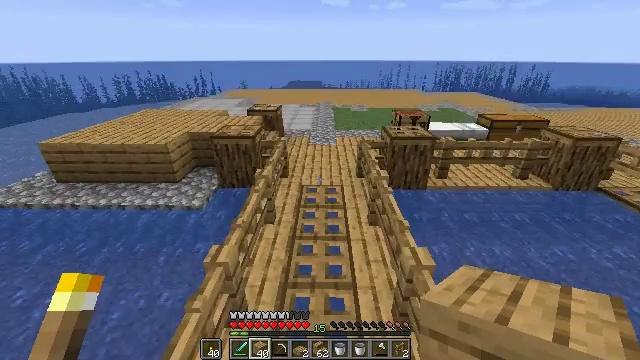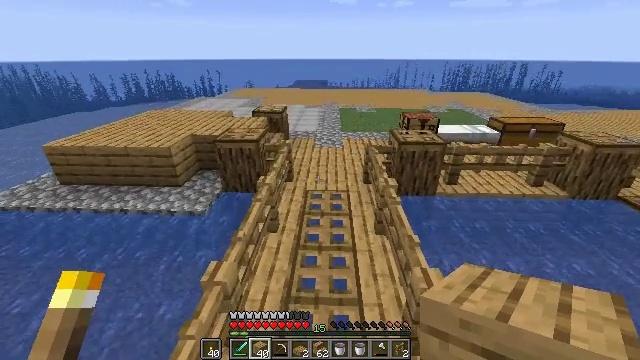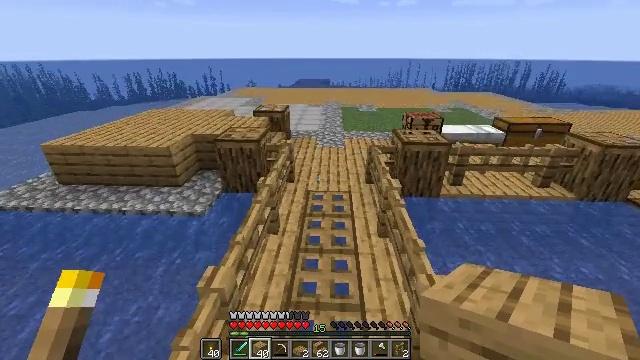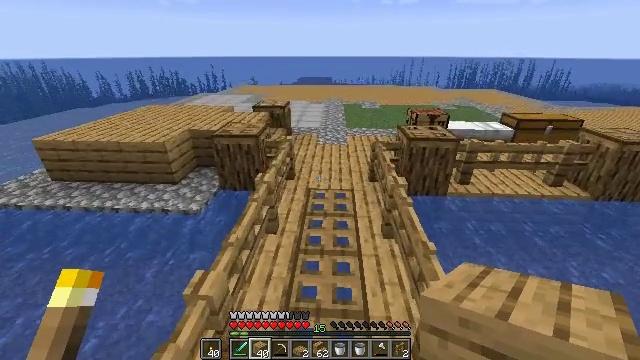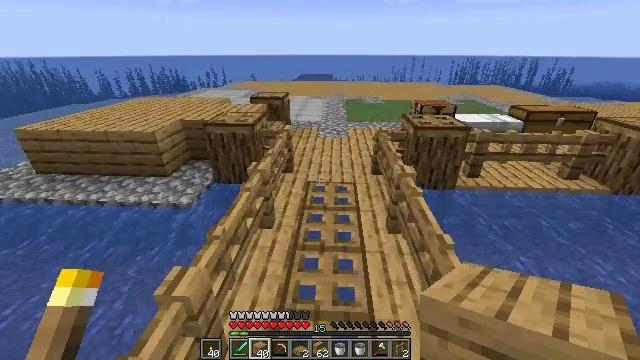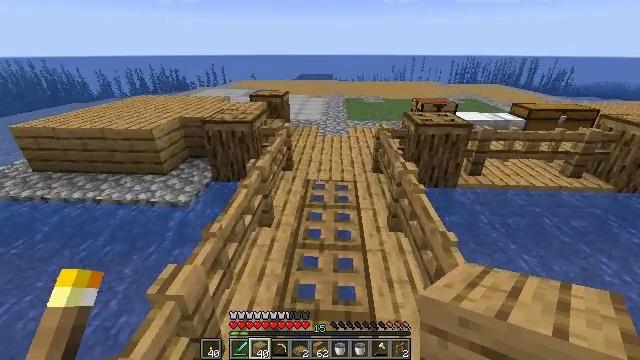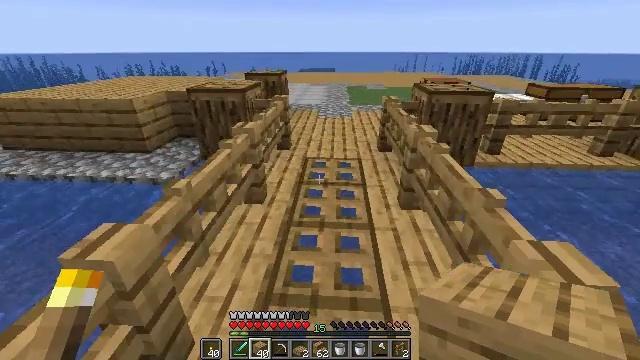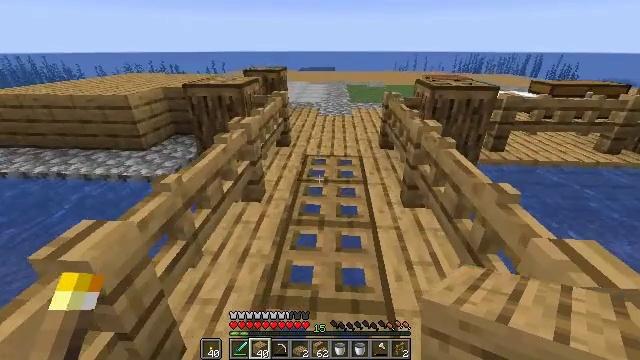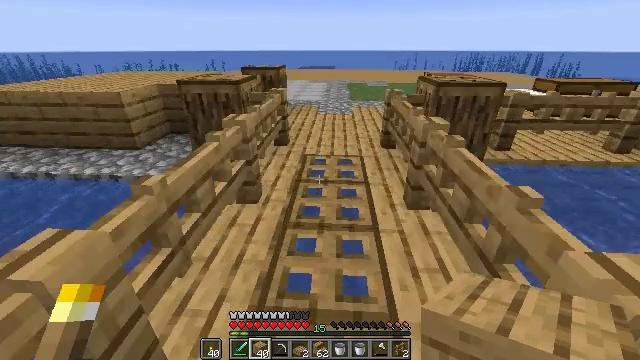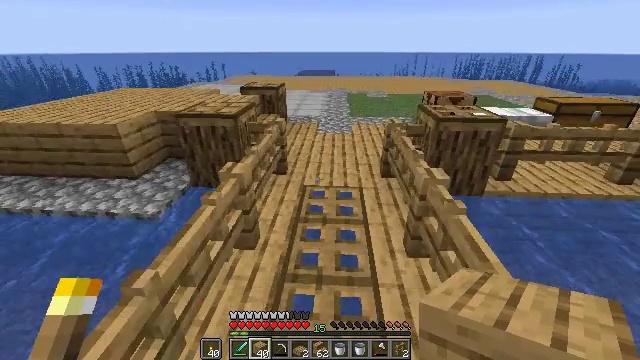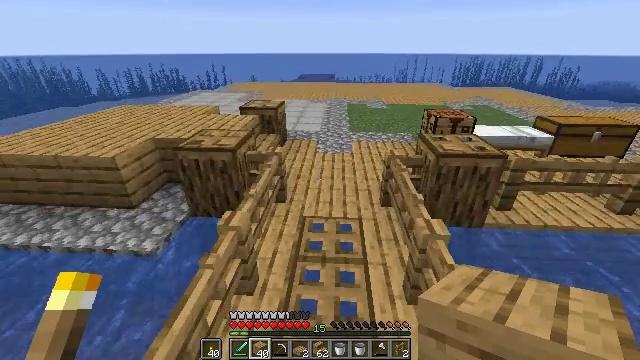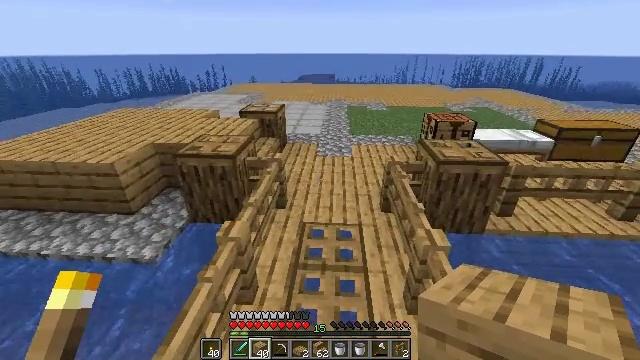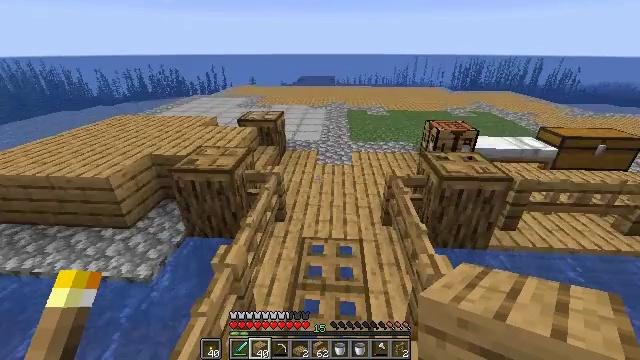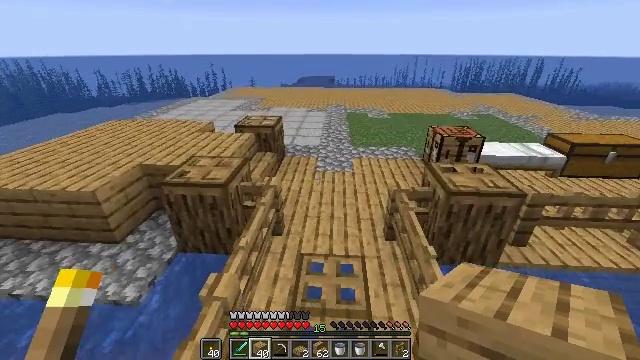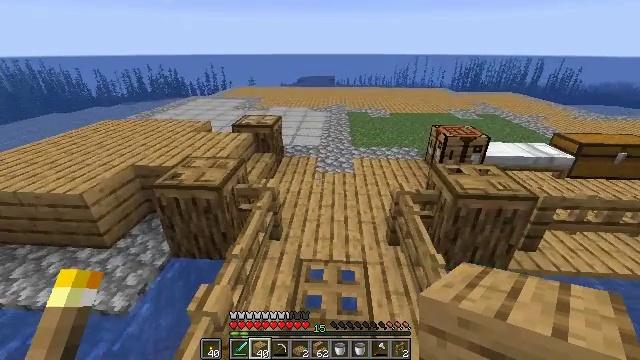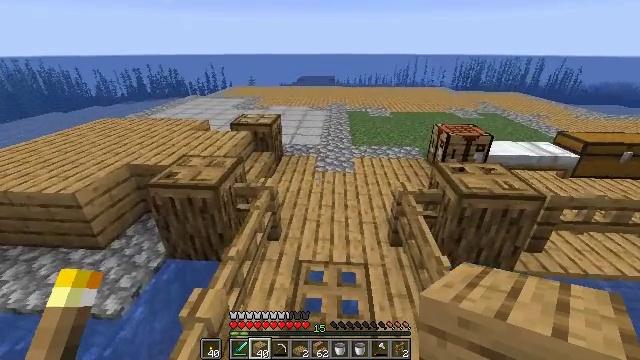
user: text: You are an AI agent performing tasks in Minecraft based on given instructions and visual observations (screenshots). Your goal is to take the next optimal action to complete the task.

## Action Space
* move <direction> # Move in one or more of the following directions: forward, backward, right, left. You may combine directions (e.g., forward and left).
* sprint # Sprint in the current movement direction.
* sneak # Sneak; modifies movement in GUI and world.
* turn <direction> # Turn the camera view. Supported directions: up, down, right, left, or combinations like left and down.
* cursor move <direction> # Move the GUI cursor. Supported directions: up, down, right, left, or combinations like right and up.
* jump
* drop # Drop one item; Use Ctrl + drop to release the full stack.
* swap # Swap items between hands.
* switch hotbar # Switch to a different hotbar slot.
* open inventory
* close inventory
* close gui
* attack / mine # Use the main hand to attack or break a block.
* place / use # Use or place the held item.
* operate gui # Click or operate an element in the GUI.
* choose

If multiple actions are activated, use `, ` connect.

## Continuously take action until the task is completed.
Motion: motion action
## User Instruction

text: Remove the oak trapdoor from its place.
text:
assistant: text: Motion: move forward, turn left, jump
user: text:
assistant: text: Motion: move forward, jump
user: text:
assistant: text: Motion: move forward, jump
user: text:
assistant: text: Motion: move forward, jump
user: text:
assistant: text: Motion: move forward, jump
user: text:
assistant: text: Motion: move forward, sprint, jump
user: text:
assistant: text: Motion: move forward, sprint, jump
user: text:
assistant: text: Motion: move forward, sprint, jump
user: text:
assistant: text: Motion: move forward, sprint, jump
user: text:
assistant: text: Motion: move forward, jump
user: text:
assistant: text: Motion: move forward, jump
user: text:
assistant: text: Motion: move forward, jump
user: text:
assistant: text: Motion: move forward, jump
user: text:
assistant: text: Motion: move forward, jump
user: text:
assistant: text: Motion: move forward, jump
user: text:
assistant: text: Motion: move forward, jump
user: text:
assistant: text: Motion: move forward, jump
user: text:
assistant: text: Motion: move forward
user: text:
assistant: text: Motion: move forward
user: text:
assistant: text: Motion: move forward, sprint
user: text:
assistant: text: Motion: move forward, sprint
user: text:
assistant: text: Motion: move forward, sprint
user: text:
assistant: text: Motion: move forward, sprint
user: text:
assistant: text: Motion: move forward
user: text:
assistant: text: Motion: move forward, turn right
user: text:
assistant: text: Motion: move forward, turn right
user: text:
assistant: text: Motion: move forward, turn right
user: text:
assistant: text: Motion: move forward, turn right
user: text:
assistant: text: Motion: move forward, turn right
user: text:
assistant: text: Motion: move forward and move left, turn right